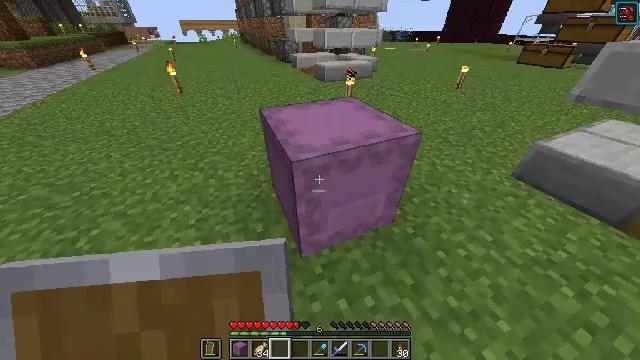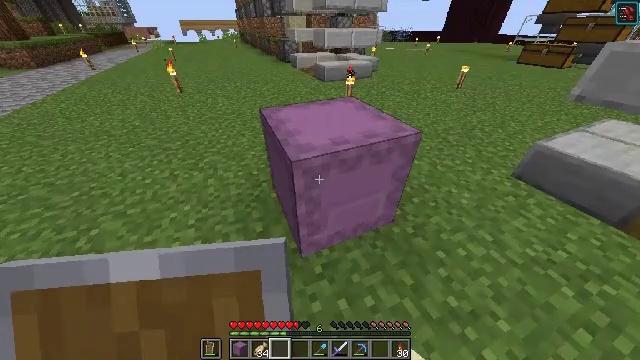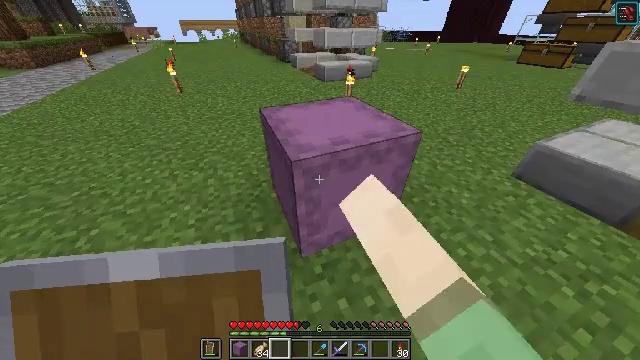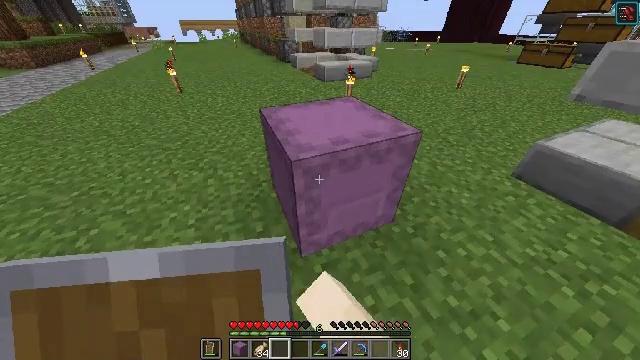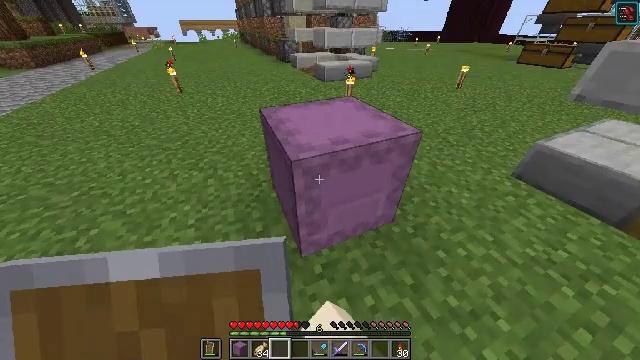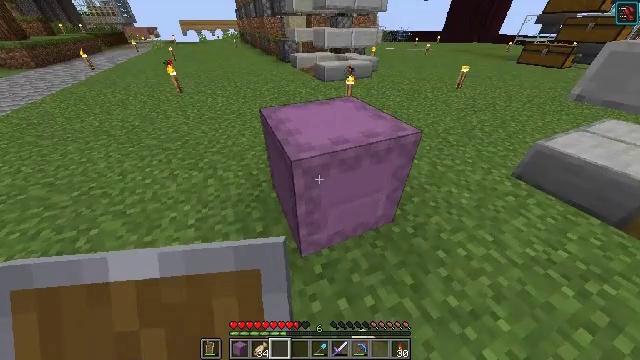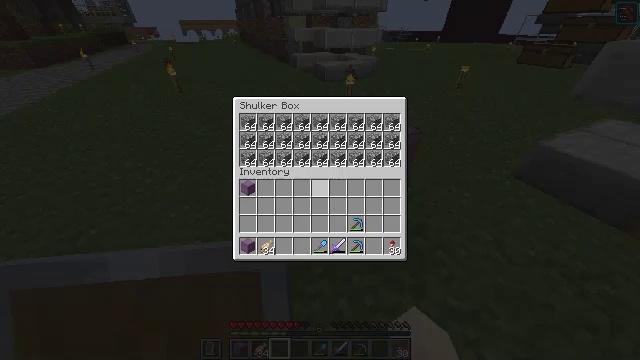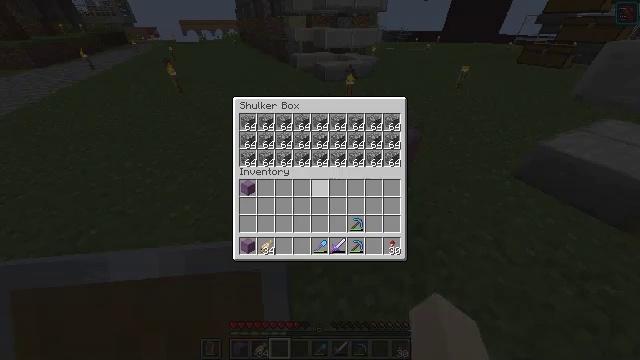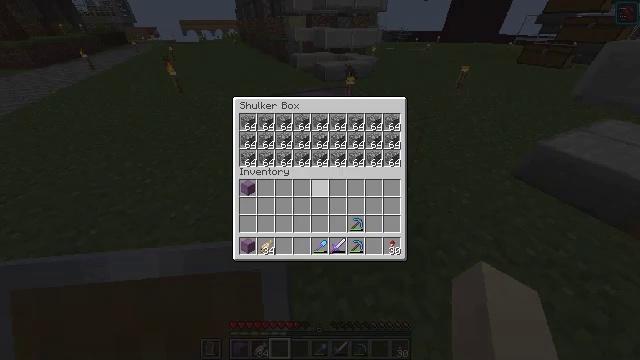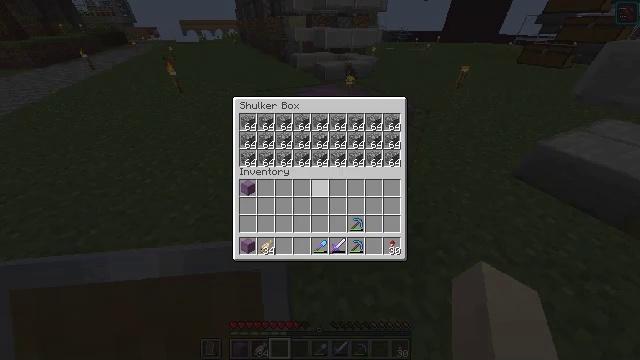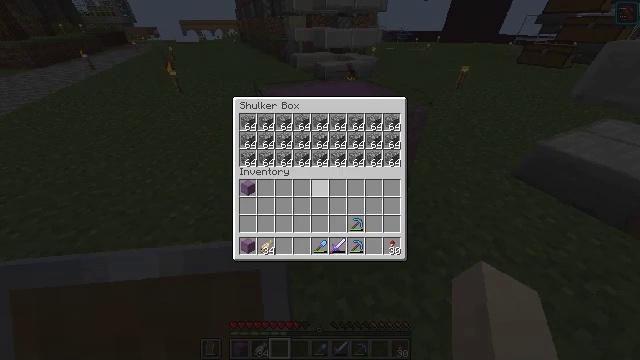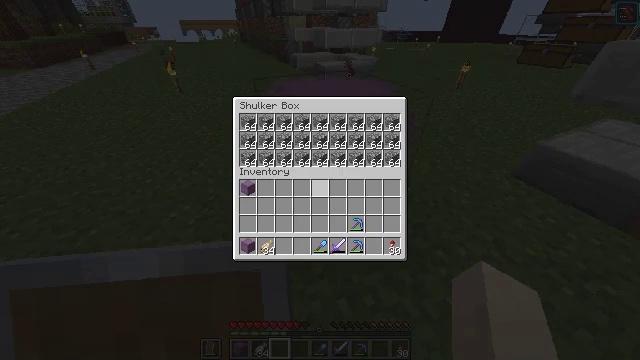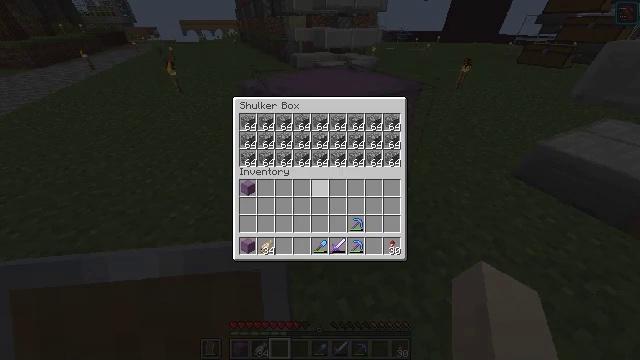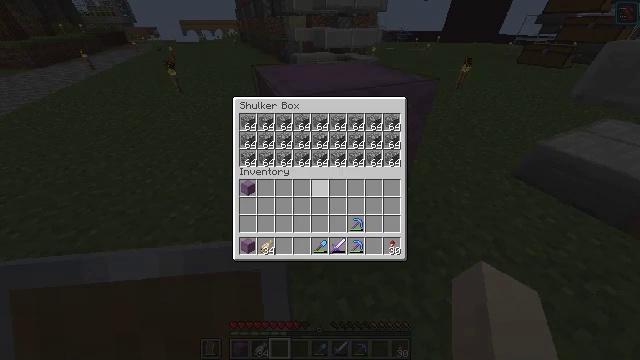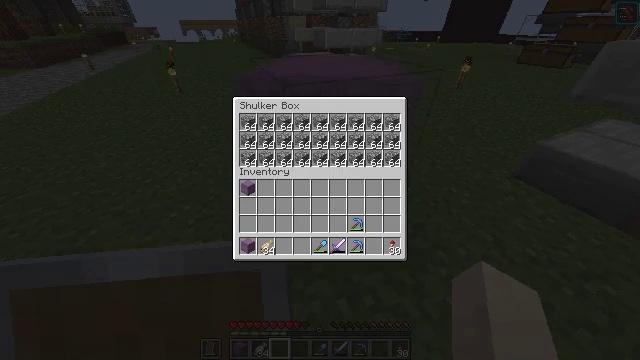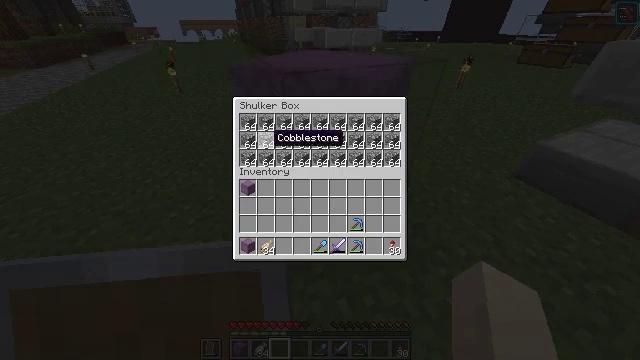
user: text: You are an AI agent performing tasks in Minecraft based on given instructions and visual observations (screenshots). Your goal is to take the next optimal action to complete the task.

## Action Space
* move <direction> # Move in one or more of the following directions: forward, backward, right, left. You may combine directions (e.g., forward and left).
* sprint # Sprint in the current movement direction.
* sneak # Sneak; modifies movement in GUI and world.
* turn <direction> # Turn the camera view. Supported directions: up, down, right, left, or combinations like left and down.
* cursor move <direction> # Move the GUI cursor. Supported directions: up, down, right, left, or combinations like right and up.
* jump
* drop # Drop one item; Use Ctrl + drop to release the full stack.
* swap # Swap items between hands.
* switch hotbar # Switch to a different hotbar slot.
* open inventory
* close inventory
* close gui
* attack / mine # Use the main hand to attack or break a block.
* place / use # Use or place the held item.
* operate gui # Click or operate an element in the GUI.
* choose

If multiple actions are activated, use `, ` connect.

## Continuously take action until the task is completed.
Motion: motion action
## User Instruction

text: Collect the shulker box to move it.
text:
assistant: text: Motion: use / place
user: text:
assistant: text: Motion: use / place
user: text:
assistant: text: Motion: no_op
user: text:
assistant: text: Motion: no_op
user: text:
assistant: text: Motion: no_op
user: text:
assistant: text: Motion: open gui
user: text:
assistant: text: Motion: no_op
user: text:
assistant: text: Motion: no_op
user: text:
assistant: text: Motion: no_op
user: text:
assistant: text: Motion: no_op
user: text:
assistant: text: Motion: no_op
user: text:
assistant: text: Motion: no_op
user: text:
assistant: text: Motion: no_op
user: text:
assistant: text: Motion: cursor move left
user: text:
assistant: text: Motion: cursor move left and up
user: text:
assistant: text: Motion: sneak, cursor move left and up
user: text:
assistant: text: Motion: sneak
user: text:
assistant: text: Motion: sneak
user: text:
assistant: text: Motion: sneak, cursor move right
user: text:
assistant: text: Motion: sneak
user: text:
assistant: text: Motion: sneak, choose
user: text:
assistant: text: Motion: sneak
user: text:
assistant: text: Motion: sneak, cursor move right
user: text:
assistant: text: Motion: sneak, choose
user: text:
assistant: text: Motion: sneak, choose
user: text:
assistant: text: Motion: sneak, cursor move right
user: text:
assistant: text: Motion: sneak
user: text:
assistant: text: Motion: sneak, choose
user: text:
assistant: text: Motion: sneak, choose
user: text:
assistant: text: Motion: sneak